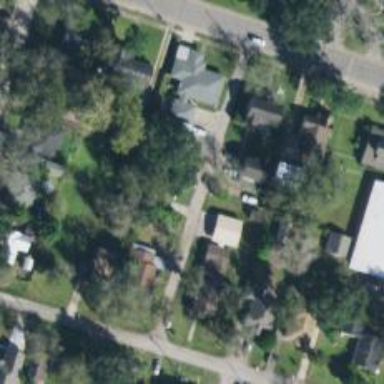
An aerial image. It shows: Alley classified as service road.